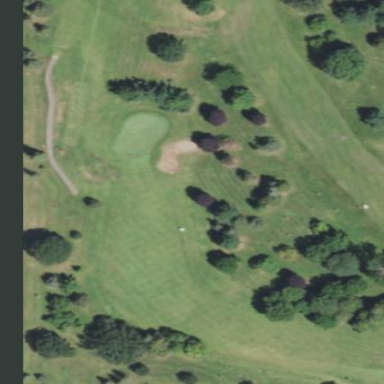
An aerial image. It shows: Grassy area designated as golf fairway.